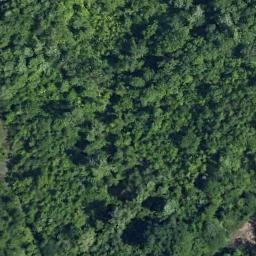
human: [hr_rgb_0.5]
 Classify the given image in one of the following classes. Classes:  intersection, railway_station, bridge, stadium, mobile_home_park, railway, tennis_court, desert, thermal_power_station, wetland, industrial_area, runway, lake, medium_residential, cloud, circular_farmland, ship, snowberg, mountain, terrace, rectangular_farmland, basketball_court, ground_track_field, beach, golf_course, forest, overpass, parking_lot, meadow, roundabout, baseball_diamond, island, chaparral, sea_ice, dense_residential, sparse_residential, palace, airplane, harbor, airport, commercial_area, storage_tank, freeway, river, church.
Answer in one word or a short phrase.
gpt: forest